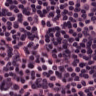
Metastatic tissue present: no